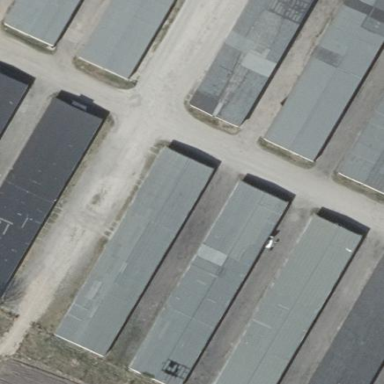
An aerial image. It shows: Group of garages.